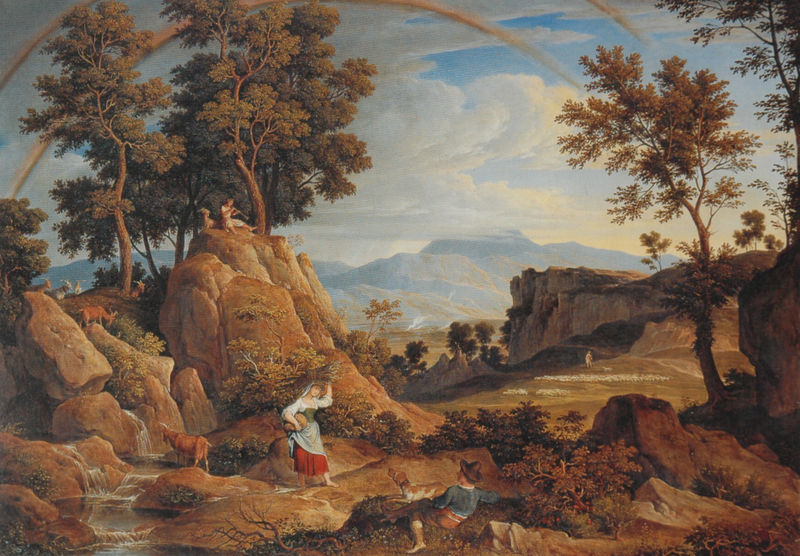
Titel: Serpentaralandschaft mit Regenbogen
Künstler: Joseph Anton Koch
Standort: Basel
Institution: Kunstmuseum
Schlagwörter: baum, berg, blau, felsen, gemälde, himmel, kopf, mann, wasser, weiß, wolken, bäume, fluss, grün, landschaft, menschen, mädchen, sitzen, ufer, blumen, braun, frau, holz, hut, kleid, licht, gras, hund, rot, tiere, tuch, weg, wiese, wolke, gespräch, barock, stein, steine, tragen, bach, ferne, natur, strauch, weide, busch, büsche, gebüsch, gewässer, rauch, sonne, sträucher, figur, paar, tal, wald, wasserfall, krug, landschft, liegen, ruhen, bogen, italien, unterhaltung, heu, reisig, berge, fels, gebirge, landschaftsmalerei, idylle, rast, figuren, staffage, korb, junge, schaf, beeren, beutel, tasche, idealismus, flöte, landschaftsbild, eiche, bock, schafe, hirte, hüten, schäfer, ziege, klettern, joseph anton koch, ziegen, liegender mann, pastorale, regenbogen, quelle, lagern, weitblick, liegender, korbträgerin, nach, immer noch nicht, bächlein, alles funktiniert nicht, nervig, totlaeufer, ziegenhüter, gemäld, holzbündel, reißig, emenschen, paar mit hund und ziege